Question: I've attached a image to describe my problem. I don't know why at the end of the bars there is a white piece when the background of the them is green. If someone could help me. I am using native ActionBar but i am customazing the tabs of its...I have been trying to change the widht of the bars, the background color, etc and I can not find any solution.
This image is happen using Samsung Galaxy Tab with Android 4.0.4:

Some piece of code is:
'''
ActionBar aBar = getActionBar();
aBar.setNavigationMode(ActionBar.NAVIGATION_MODE_TABS);
aBar.setDisplayShowTitleEnabled(false);
aBar.setBackgroundDrawable(getResources().getDrawable(R.color.color_action_bar));
aBar.setDisplayUseLogoEnabled(true);
mTabManager = new TabletTabManager(this);
((TabletTabManager)mTabManager).addTab(
aBar.newTab().setCustomView(createCustomTab(R.drawable.my_cameras, R.string.my_cameras)),
CamerasFragment.class,
CamerasFragment.getArguments(CamerasFragment.Mode.MY_CAMERAS));
'''
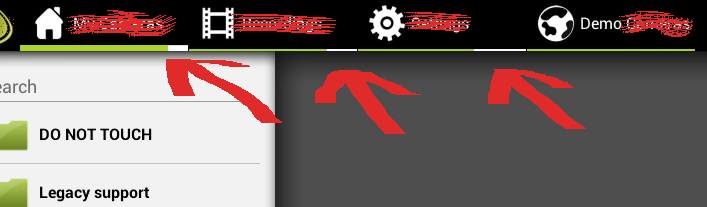
Answer: The problem was the width of the tabs. I didn't set any width for the tabs only I used WRAP_CONTENT so the tabview was taking the size of the tab where the text was longest. In this way some of the tabs, except the biggest, was showing a white background in the tab indicator.
Now, I've changed this and I've written the same width for all of them.
When you work with tabs in the action bar take care with the width because when you turn the device in portrait you could have a lot problems, especially, in the new tablets of 7inch.